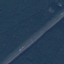
Land use / land cover: Highway